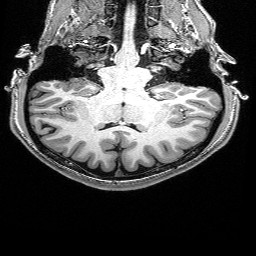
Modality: T1w
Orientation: sagittal